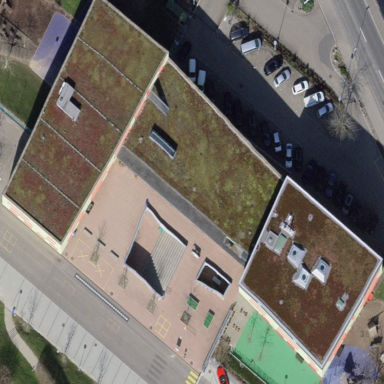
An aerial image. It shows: School building.